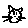
Label: cat